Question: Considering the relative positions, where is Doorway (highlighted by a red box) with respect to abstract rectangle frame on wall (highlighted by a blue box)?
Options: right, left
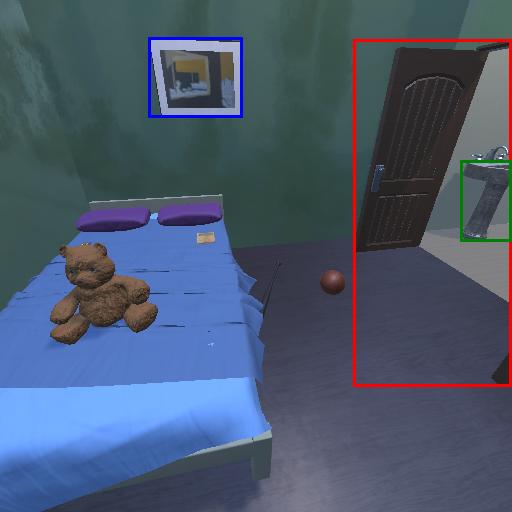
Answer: right